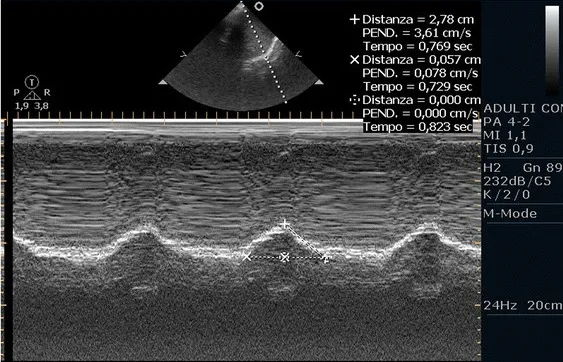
The normal left hemidiaphragm of the patient. We can see the diaphragmatic excursion showing an inspiratory peak of 2.78 cm above the baseline.
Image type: radiology (ultrasound)